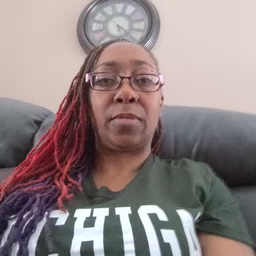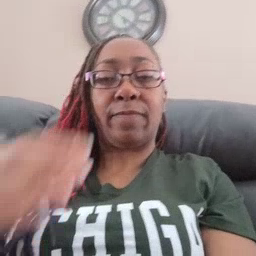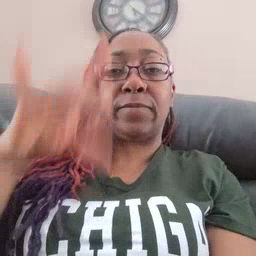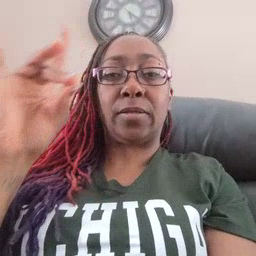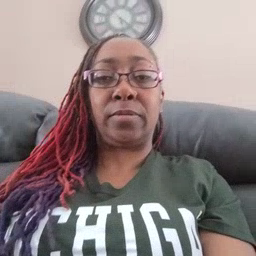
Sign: find